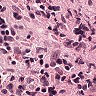
Metastatic tissue present: no